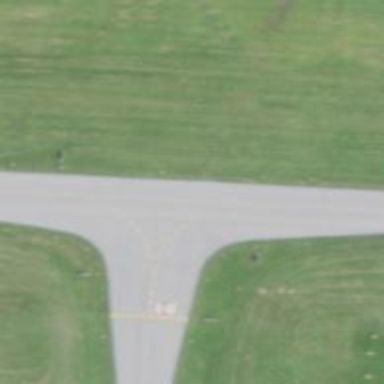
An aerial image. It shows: Asphalt taxiway in the airport.